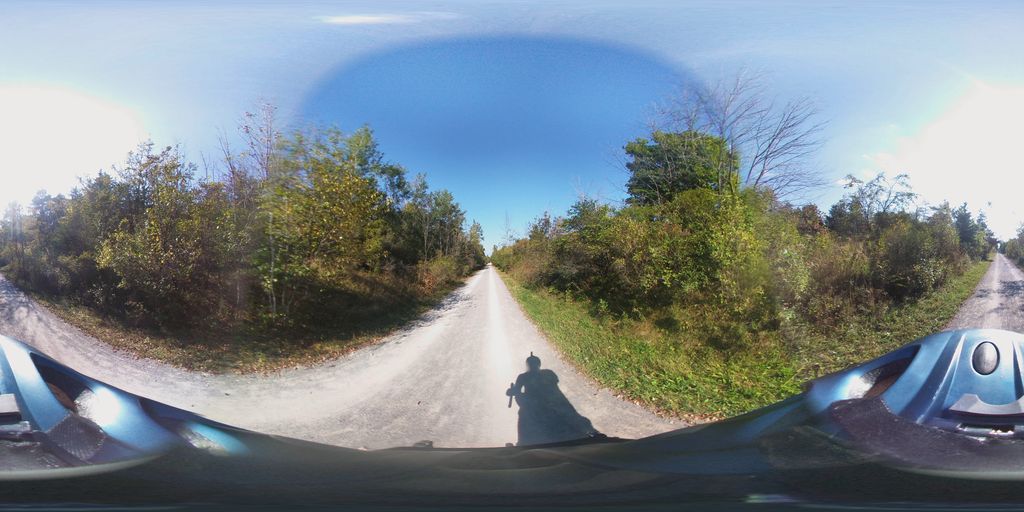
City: ottawa-gatineau